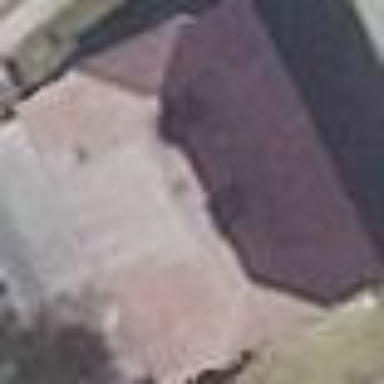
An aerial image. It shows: Building with half-hipped roof made of roof tiles. The roof is oriented along the building.